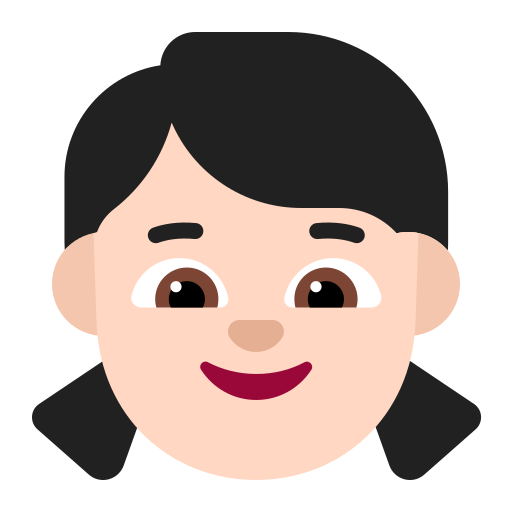
girl flat light